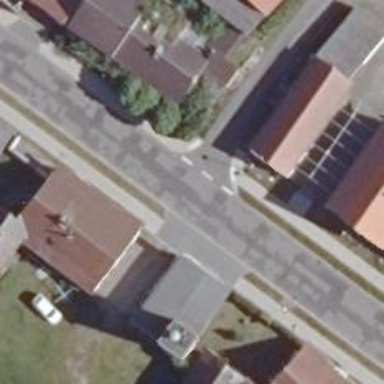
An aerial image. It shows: Tertiary road with asphalt surface and sidewalks on both sides.